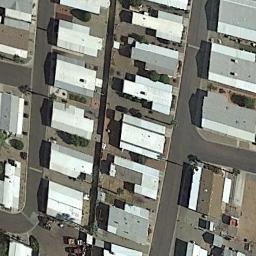
Label: residential